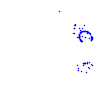
Particle: kaon